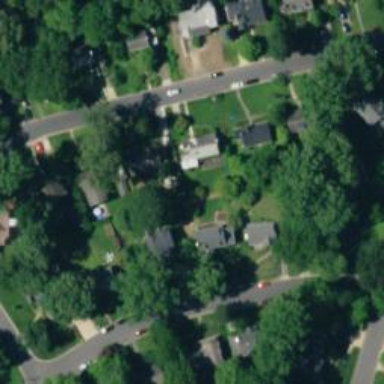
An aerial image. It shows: Neighborhood.